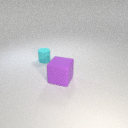
large purple rubber cube in front of small cyan rubber cylinder